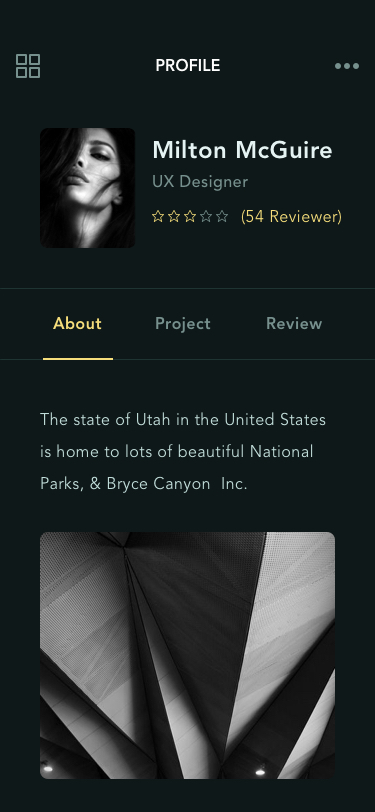
Text in this UI design:
The state of Utah in the United States is home to lots of beautiful National Parks, & Bryce Canyon  Inc.
UX Designer
(54 Reviewer)
Milton McGuire
About
Project
Review